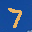
Label: 7